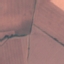
Label: AnnualCrop